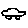
Label: car